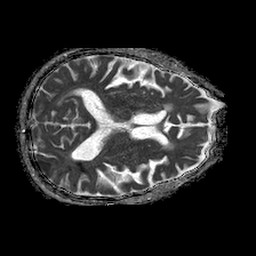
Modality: ADC
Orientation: axial
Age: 67
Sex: male
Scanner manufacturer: philips
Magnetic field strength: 1.5 T
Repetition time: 4.6 s
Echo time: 0.08631 s